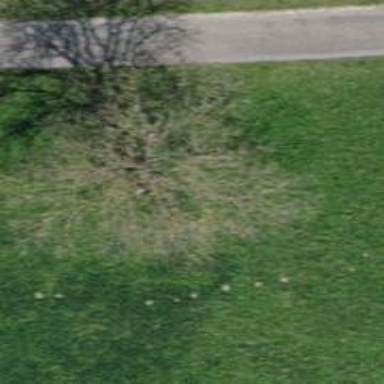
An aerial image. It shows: Beautiful tree in nature.